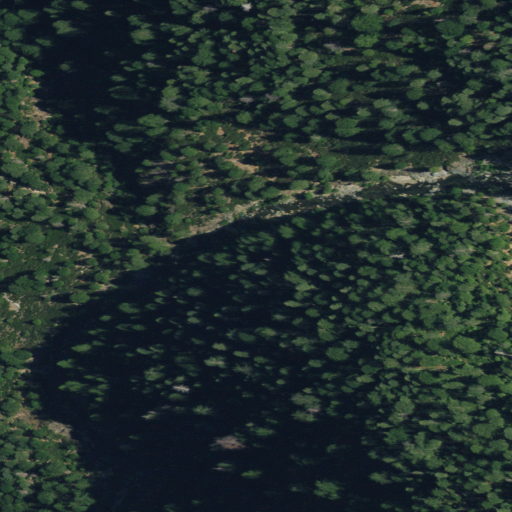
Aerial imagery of valley in California named Clarks Ravine containing evergreen forest and mixed forest